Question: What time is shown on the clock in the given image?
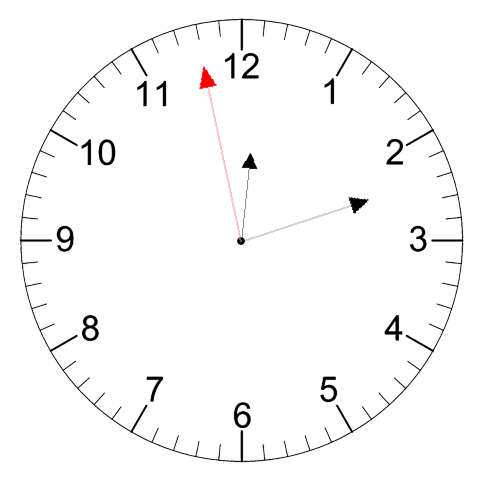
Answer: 12:11:58